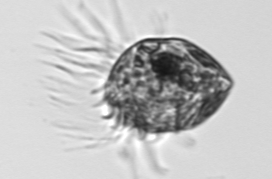
Label: Strombidium_morphotype1